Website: crate-barrel
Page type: billing-address
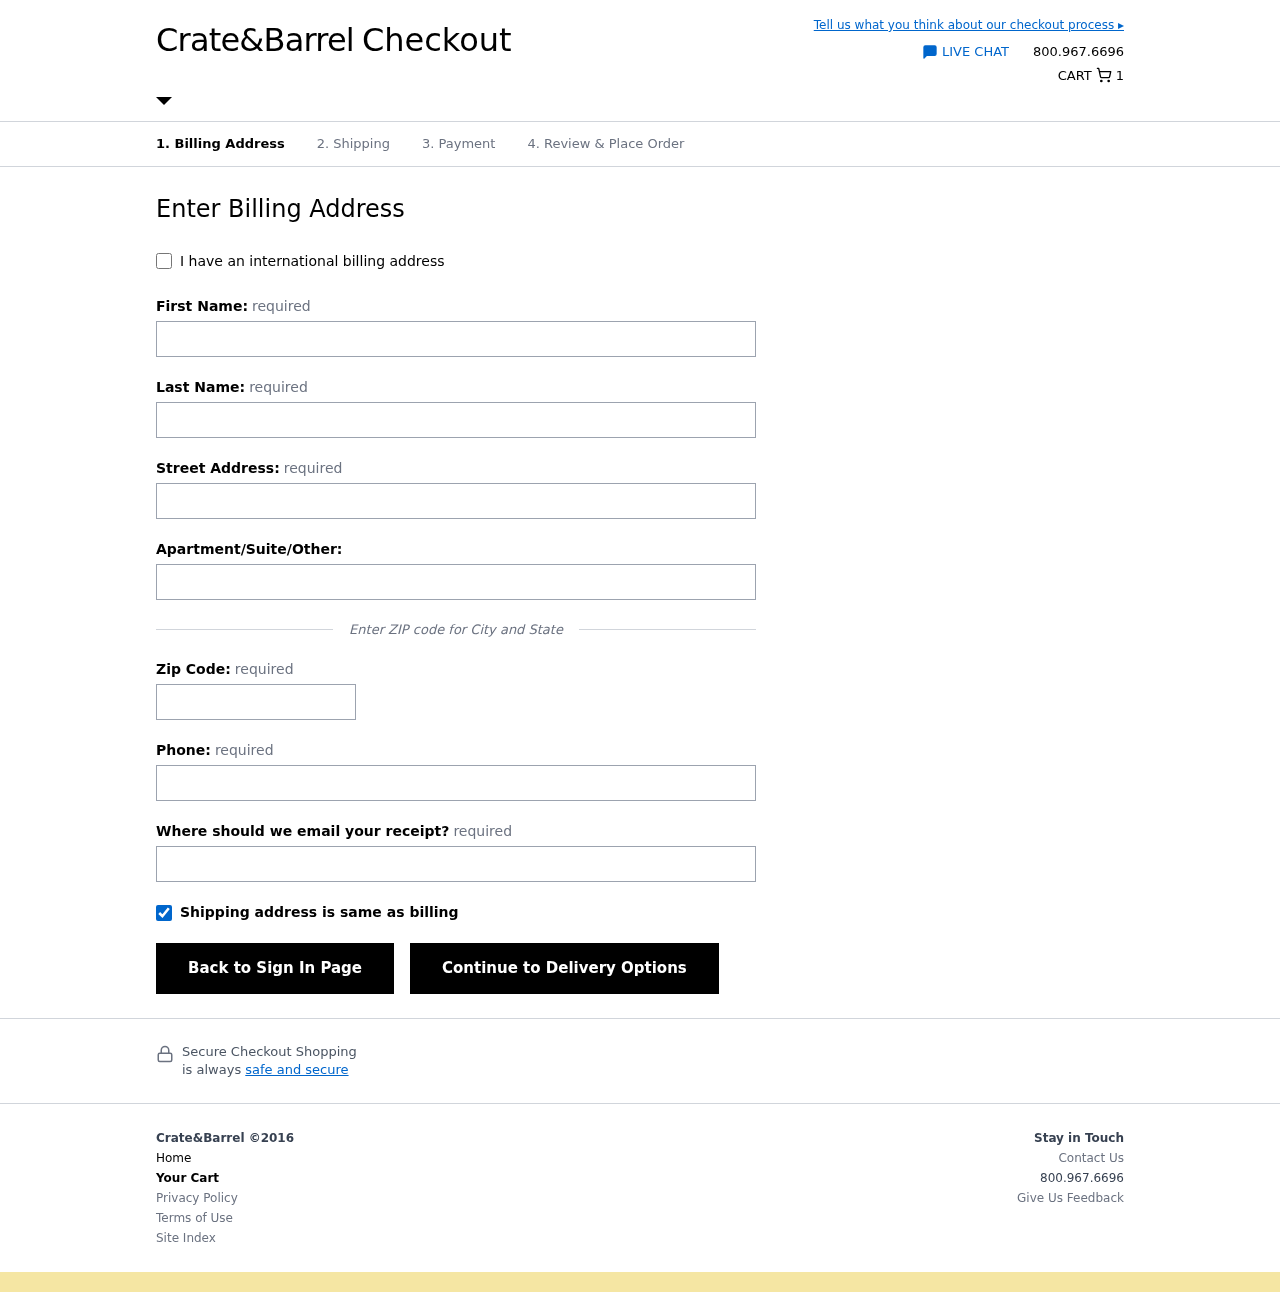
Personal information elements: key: PII_EMAIL
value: miranda_oconnor@yahoo.com
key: PII_FIRSTNAME
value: Miranda
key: PII_LASTNAME
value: Oconnor
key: PII_PHONE
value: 4096596223
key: PII_POSTCODE
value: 56623
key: PII_STREET
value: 448 Jason Radial Suite 263
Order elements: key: ORDER_NUM_ITEMS
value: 1